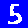
Digit: 5